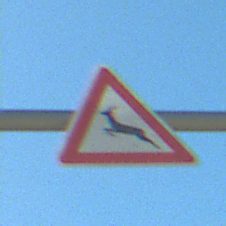
Verkehrszeichen: WildwechselRechts
Umgebung: Outdoor, Special
Tageszeit: Midday
Wetter: PartlyCloudy
Licht: Natural
Jahreszeit: NotSpecified
Kontrast: HighContrast